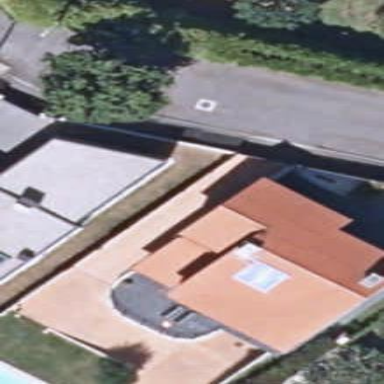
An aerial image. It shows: Simple house.